Question: I am trying to use the autofilename plugin, but for some reason it replaces me or incorrectly corrects the file path, I think I know that it is because of the options that automatically appear as references when the cursor is inside single or double quotes by example:

As you can see, several options that do not exist such as directory or file names are shown, those names are mostly names that exist in class and id, among other things.
So how can it be avoided that only when the cursor is inside single or double quotes that these options do not appear.
As I mentioned I am trying to use the autofilename plugin but it automatically deletes or corrects me wrong data, I am using sublime text 4113
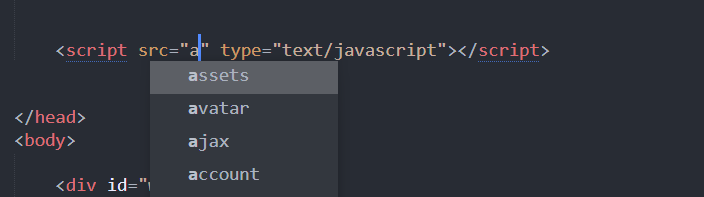
Answer: Probably the easiest way to do this is by assigning a custom key mapping to the filename autocomplete function. First, select 'Preferences - Key Bindings' and add the following, ensuring that they are inside the outer '[ ]' characters (the file has to be valid JSON):
'''
{
"keys": ["ctrl+super+alt+a"],
"command": "afn_show_filenames",
"context":
[
{
"key": "afn_use_keybinding",
"operator": "equal",
"operand": true
}
]
},
'''
You can change the key combo to whatever you wish, just make sure it's not overwriting another Sublime or operating system key binding.
Next, open 'Preferences - Package Settings - AutoFileName - Settings--User' and add the following line:
'''
"afn_use_keybinding": true,
'''
Now, to open the filename autocomplete, simply press (on Windows and Linux) or (on OSX/macOS).